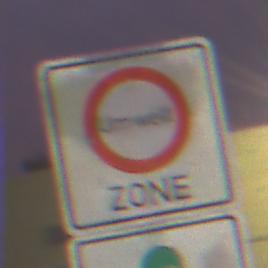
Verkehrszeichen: BeginnUmweltzone
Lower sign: FreistellungVomVerkehrsverbot3
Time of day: SunriseSunset
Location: Outdoor (Urban)
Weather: PartlyCloudy
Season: NotSpecified
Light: Artificial